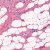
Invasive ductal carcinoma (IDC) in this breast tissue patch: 1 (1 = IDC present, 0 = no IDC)